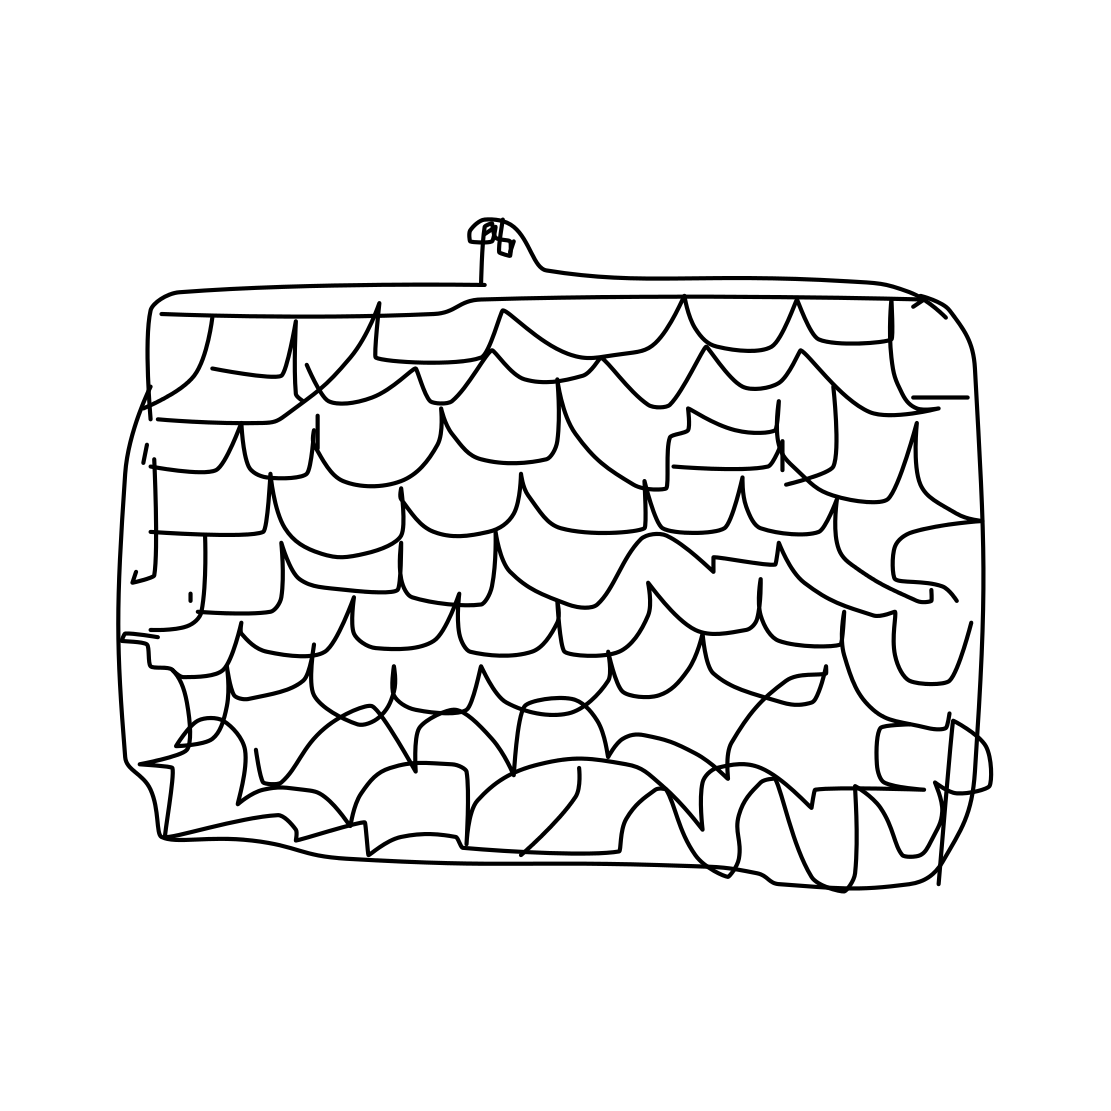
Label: purse